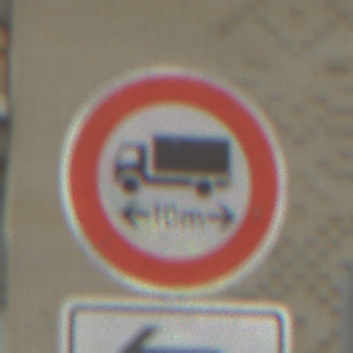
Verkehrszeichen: TatsaechlicheLaenge
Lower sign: RichtungsangabeDurchPfeile2
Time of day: MorningAfternoon
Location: Outdoor (Suburban)
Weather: PartlyCloudy
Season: NotSpecified
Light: Natural